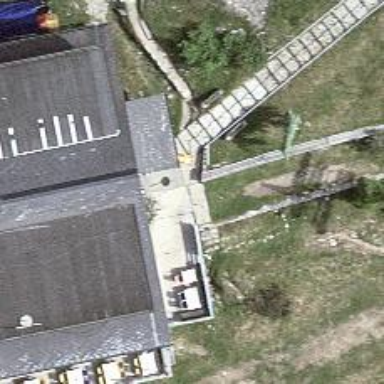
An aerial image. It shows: Path.